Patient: sex F, age 59
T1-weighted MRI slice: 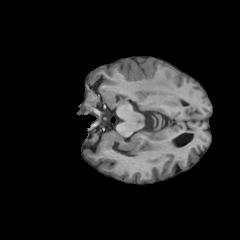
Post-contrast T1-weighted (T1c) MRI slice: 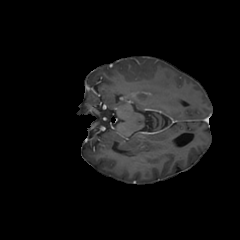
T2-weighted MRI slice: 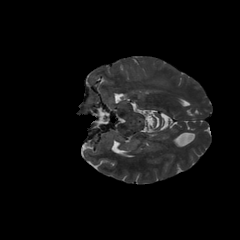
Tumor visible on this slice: no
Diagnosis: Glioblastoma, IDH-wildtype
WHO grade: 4